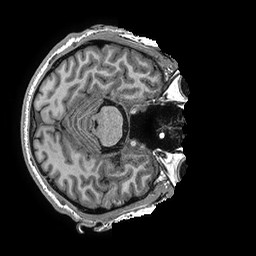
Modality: T1w
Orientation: axial
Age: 35
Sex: male
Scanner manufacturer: ge
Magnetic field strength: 3 T
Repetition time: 0.00668 s
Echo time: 0.00294 s